Question: My layout was working fine before I switched it to use fragments inside the DrawerLayout. After that the ListView in the main view ghosts a copy of the list when scrolling.
The ListView contents scroll, but a copy of the first page remains on screen. I've been logging debug messages and there is no second copy of listview created, and no second copy of data sent from the adapter.

The layout for the activity uses DrawerLayout with fragments before switching to fragments it worked fine.
'''
<android.support.v4.widget.DrawerLayout
xmlns:android="http://schemas.android.com/apk/res/android"
android:id="@+id/drawer_layout"
android:layout_width="400dp"
android:layout_height="800dp">
<!-- The main content view -->
<fragment android:name="com.nosweatbudgets.receipts.ReceiptsFragment"
android:id="@+id/receipts_fragment"
android:layout_width="match_parent"
android:layout_height="match_parent"
/>
<!-- The navigation drawer -->
<fragment android:name="com.nosweatbudgets.navigate.NavigateFragment"
android:id="@+id/navigate_fragment"
android:layout_width="300dp"
android:layout_height="match_parent"
android:layout_gravity="start"
/>
</android.support.v4.widget.DrawerLayout>
'''
The fragment classes are each very simple.
ReceiptsFragment's onCreateView looks like this.
'''
View view = inflater.inflate(R.layout.receipts, container, false);
_adapter = new ReceiptsAdapter(inflater);
ListView list = (ListView) view.findViewById(R.id.receipt_list);
list.setAdapter(_adapter);
_adapter.Refresh();
return view;
'''
NavigateFragment's onCreateView is basically the same with a different adapter. It's the ReceiptsFragment that is ghosting while the NavigateFragment does not ghost. Yet they can basically the same approach.
'''
View view = inflater.inflate(R.layout.navigate, container, false);
_navigate = new NavigateAdapter(inflater);
// setup the list view for the side
ListView list = (ListView) view.findViewById(R.id.left_drawer);
list.setAdapter(_navigate);
_navigate.Refresh();
return view;
'''
For the above fragment classes I'm using the following layouts.
'receipts.xml' looks like this.
'''
<RelativeLayout
android:layout_width="match_parent"
android:layout_height="match_parent"
xmlns:android="http://schemas.android.com/apk/res/android"
>
<ListView
android:layout_width="match_parent"
android:layout_height="match_parent"
android:id="@+id/receipt_list"/>
</RelativeLayout>
'''
'navigate.xml' looks like this.
'''
<RelativeLayout
android:layout_width="match_parent"
android:layout_height="match_parent"
xmlns:android="http://schemas.android.com/apk/res/android"
>
<ListView
android:id="@+id/left_drawer"
android:layout_width="match_parent"
android:layout_height="match_parent"
android:choiceMode="singleChoice"
android:background="#EEEEEE"/>
</RelativeLayout>
'''
The pull out navigate listview works just fine, but the main receipts listview has the ghosting problem.
I'm completely stumped as to what is causing this.
:
Here is how views are created in the 'ReceiptsAdapter'.
'''
public View getView(int position, View convertView, ViewGroup parent)
{
View view = convertView;
if (view == null)
{
view = _inflater.inflate(R.layout.receipt, null);
}
TextView txt_vendor = (TextView) view.findViewById(R.id.receipt_vendor);
TextView txt_category = (TextView) view.findViewById(R.id.receipt_category);
TextView category_btn = (TextView) view.findViewById(R.id.category_btn);
Model receipt = _receipts.get(position);
int vendor_id = receipt.getAsInteger("smart_vendor_id");
int category_id = receipt.getAsInteger("smart_category_id");
if (_vendors.indexOfKey(vendor_id) >= 0)
{
txt_vendor.setText(_vendors.get(vendor_id));
}
else
{
txt_vendor.setText("Select Vendor");
}
if (_categories.indexOfKey(category_id) >= 0)
{
String cat = _categories.get(category_id);
txt_category.setText(cat);
category_btn.setText(Category.ShortTitle(cat));
category_btn.setBackgroundColor(Category.Color(cat));
//txt_category.setBackgroundColor(c);
}
else
{
txt_category.setText("Select Category");
category_btn.setText("N/A");
}
((TextView) view.findViewById(R.id.receipt_amount)).setText("$" + receipt.getAsString("amount"));
((TextView) view.findViewById(R.id.receipt_payment)).setText(receipt.getAsString("payment"));
((TextView) view.findViewById(R.id.receipt_date)).setText(receipt.getAsString("receipt_date"));
return view;
}
'''
:
This is how the Activity for the layout attaches the fragments via the 'onCreate' method.
'''
public void onCreate(Bundle savedInstanceState)
{
super.onCreate(savedInstanceState);
// the layout uses fixed width/size, because the layout editor won't render match_parent.
// so I replace the layout parameters here with match_parent.
DrawerLayout layout = (DrawerLayout) getLayoutInflater().inflate(R.layout.main, null);
DrawerLayout.LayoutParams param = new DrawerLayout.LayoutParams(ViewGroup.LayoutParams
.MATCH_PARENT, ViewGroup.LayoutParams.MATCH_PARENT);
layout.setLayoutParams(param);
setContentView(layout);
// configure this activity
StyleActionBar();
// Add the fragments
getSupportFragmentManager().beginTransaction()
.add(R.id.navigate_fragment, new NavigateFragment())
.add(R.id.receipts_fragment, new ReceiptsFragment())
.commit();
}
'''
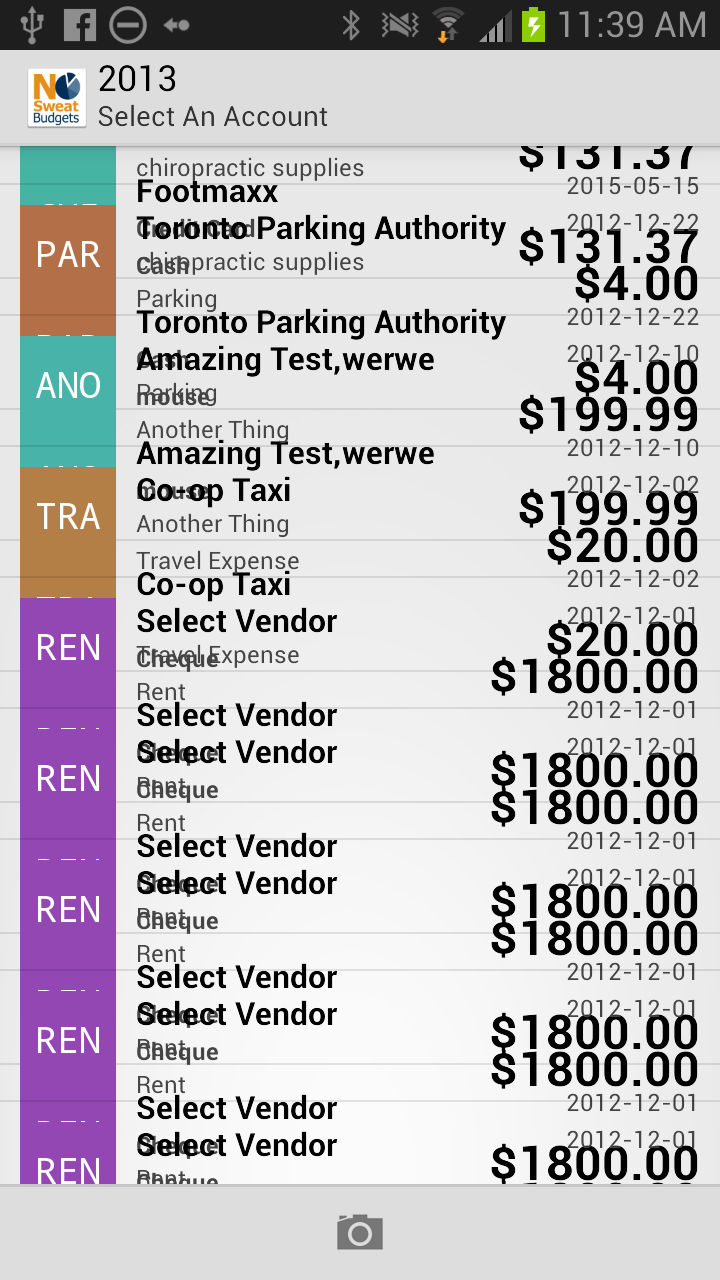
Answer: I mistakenly followed the fragments tutorial incorrectly, and created both a static fragment in the layout XML and also created a dynamic fragment for the same class at run-time.
The main layout used the '<fragment>' tag to create a fragment which is automatically attached at runtime via the 'android:name' property.
This is what I have in my 'layout.xml'
'''
<fragment android:name="com.nosweatbudgets.receipts.ReceiptsFragment"
android:id="@+id/receipts_fragment"
android:layout_width="match_parent"
android:layout_height="match_parent"
/>
'''
That was enough to create the fragment, but I mistakenly added code from the fragments tutorial in my activity as follows.
'''
getSupportFragmentManager().beginTransaction()
.add(R.id.navigate_fragment, new NavigateFragment())
.add(R.id.receipts_fragment, new ReceiptsFragment())
.commit();
'''
That added two additional fragment views to the activity at runtime. This resulted in two listviews for the same position.
What appeared to be a ghosting artifact was infact two fragments for the same class on top of each other. Removing the dynamic creation in 'onCreate' resolved my problem.